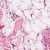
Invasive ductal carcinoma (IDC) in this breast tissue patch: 0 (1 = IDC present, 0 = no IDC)